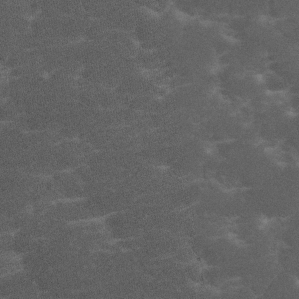
Label: non_frost